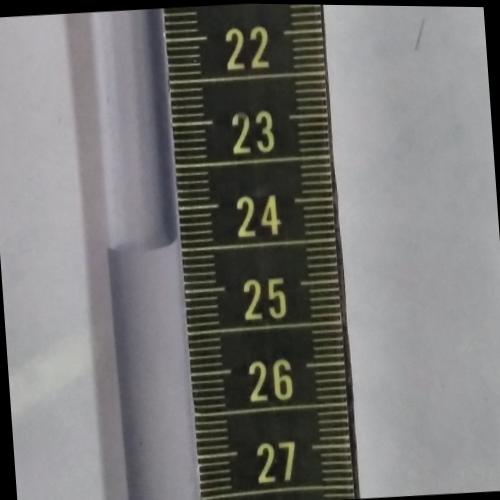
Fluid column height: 24.4 cm